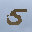
Label: 5